Field crop: maize
Growth stage: 2
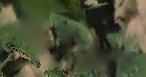
Species: maize